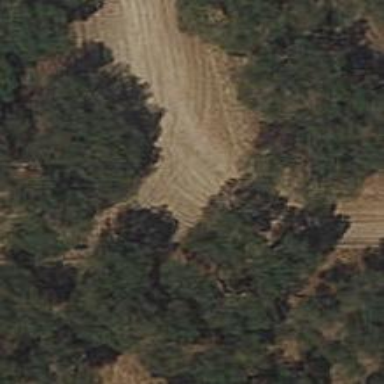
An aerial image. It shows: Dirt path.